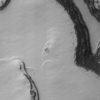
Label: not_dusty